Question: I get json objects as [object Object] in Kendo UI Grid, How can i visualize it or is there any way to show a detail view of a cell in a Kendo grid ?

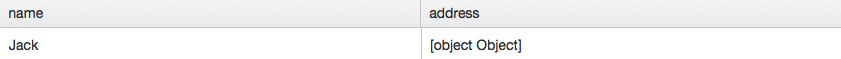
Answer: The reason you see '[object Object]' is because 'address' is of type object and you pass it into your cell which will convert it to a . And thus the cell is filled with the string representation of object which in this case is '[object Object]'.
---
'''
function formatAddress(address){
return address.street + ' ' + address.phone;
}
var grid = $("#grid").kendoGrid({
dataSource: {
pageSize: 20,
data: createRandomData(50)
},
pageable: true,
height: 430,
columns: [
{ field: "FirstName", title: "First Name", width: "140px" },
{ field: "LastName", title: "Last Name", width: "140px" },
// 'formatAddress' will be called from the global variable scope like eval() usually does
{ field: "Address", template: "#= formatAddress(data) #" }
]
}).data("kendoGrid");
'''
---
(MVVM)
'''
<div id="grid" data-role="grid" data-bind="source: gridSource"
data-columns='[{field:"FirstName",title:"First Name"}, {field:"LastName",title:"Last Name"}, {field:"Address",template:"#= formatAddress(data) #"}]'>
</div>
'''